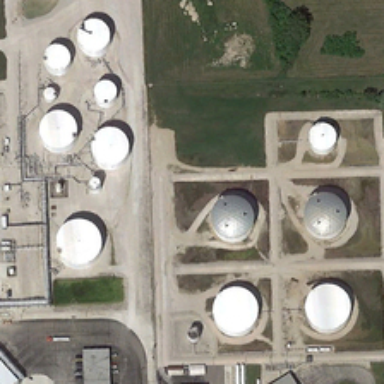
Some white storage tanks are near a large piece of green meadow with some trees .